Field crop: tomato
Growth stage: 1
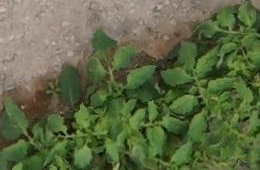
Species: tomato